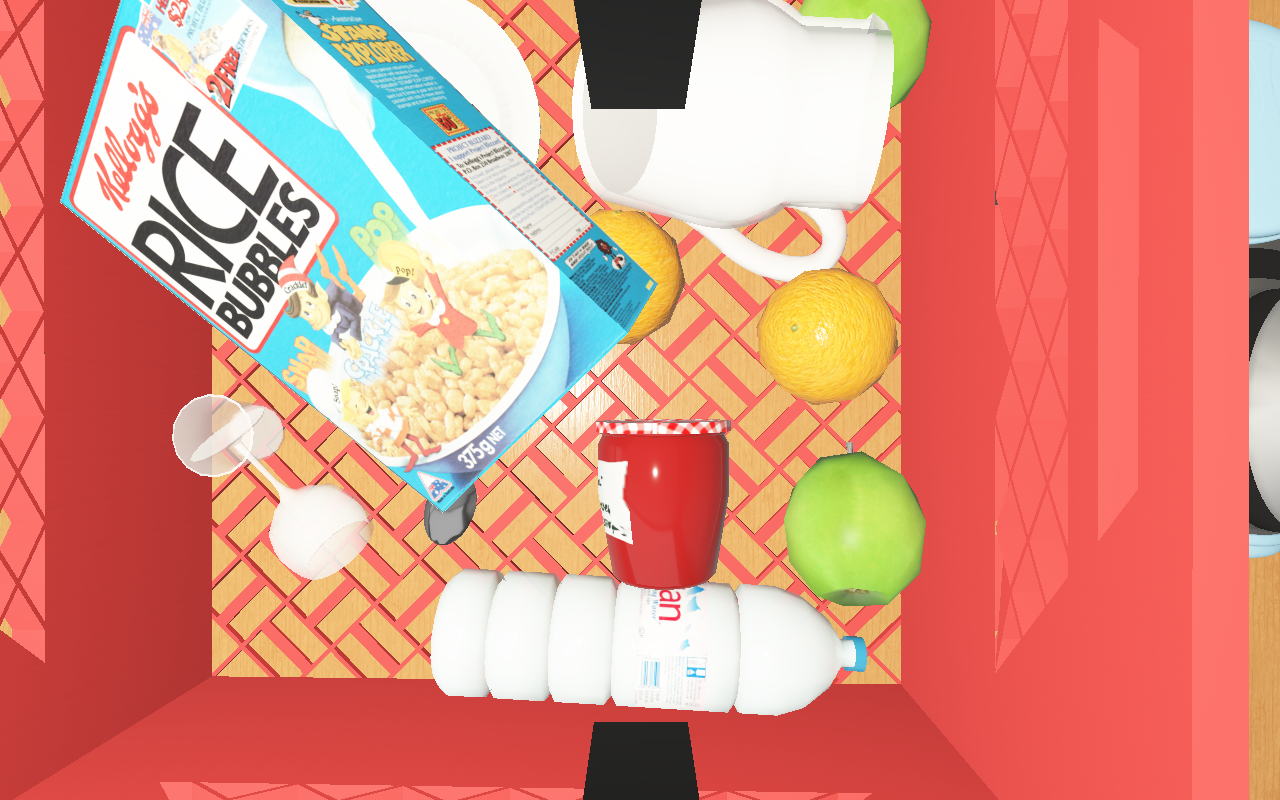
Objects in the scene:
carafe
water bottle
apple
apple
orange
orange
spoon
plate
glass
wineglass